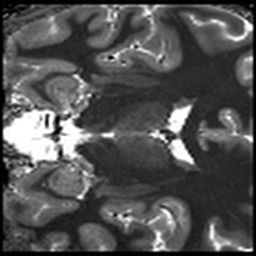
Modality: T1map
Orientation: coronal
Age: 26
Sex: female